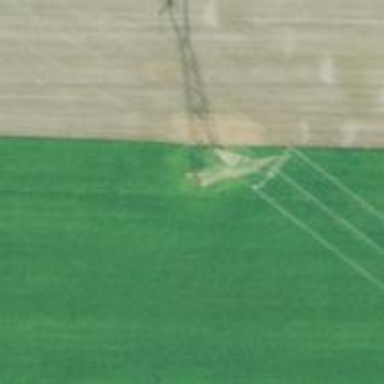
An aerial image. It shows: Lattice structure tower used for power distribution.